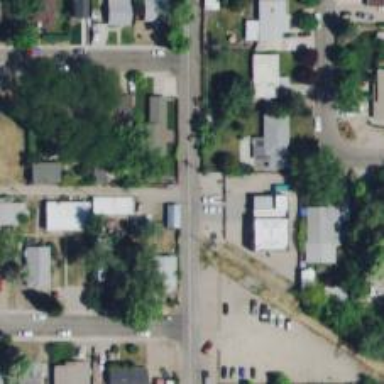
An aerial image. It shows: Alley classified as service road.